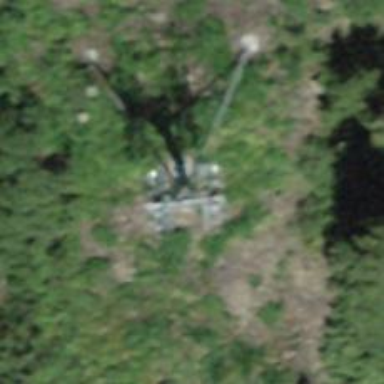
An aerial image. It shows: Pylon for aerialway.